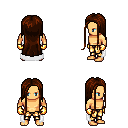
a pixel art fantasy rpg character, male body template, human, tanned skin, white cape, gold greaves, brown extra-long hairstyle, gold gloves, four views (front, back, left, right), 2x2 character sprite sheet, small pixel art, hard edges, no anti-aliasing